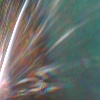
Label: sunburn